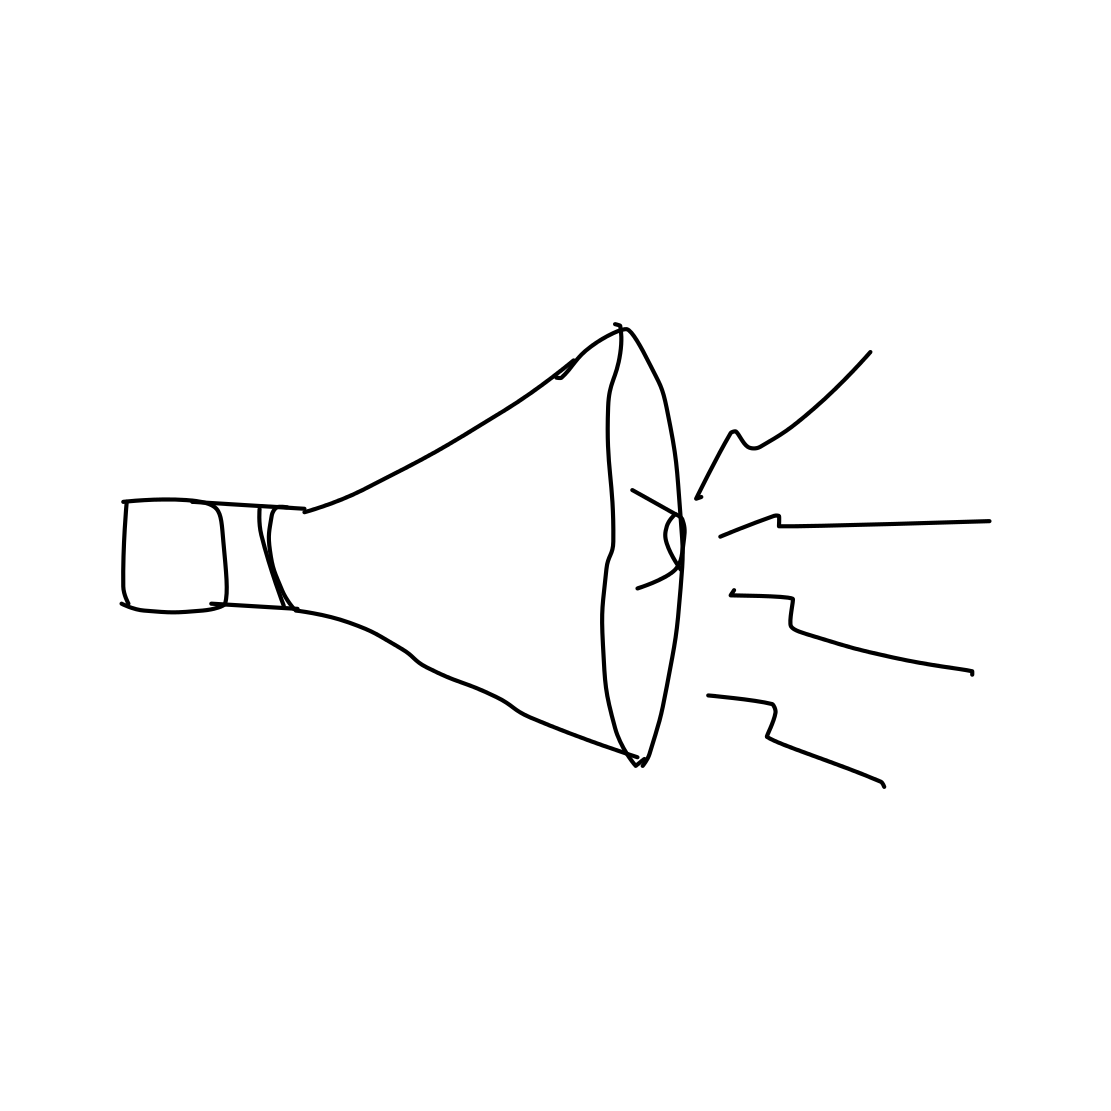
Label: loudspeaker